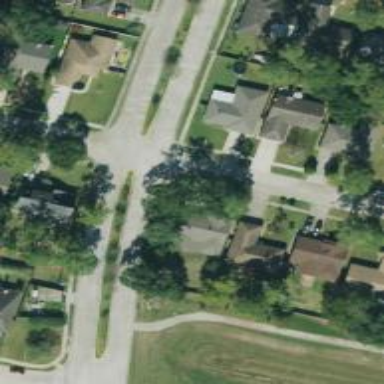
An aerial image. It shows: Road with stop sign.